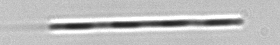
Label: Leptocylindrus